【题型】解答题　【知识点】解析几何　【难度】hard
江南某公园内正在建造一座跨水拱桥。如平面图所示，现已经在地平面以上建造好了一个外沿直径为 20 米的半圆形拱桥洞，地平面与拱桥洞外沿交于点 \(A\) 与点 \(B\)。现在准备以地平面上的点 \(C\) 与点 \(D\) 为起点建造上、下桥坡道，要求：$\textcircled{1}$ \(|BD| = |AC|\)；$\textcircled{2}$在拱桥洞左侧建造平面图为直线的坡道，坡度为 \(1:2\sqrt{2}\)（坡度为坡面的垂直高度和水平方向的距离的比）；$\textcircled{3}$在拱桥洞右侧建造平面图为圆弧的坡道；$\textcircled{4}$在过桥的路面上骑车不颠簸。

\vspace{0.5em}
(1) 请你设计一条过桥道路，画出大致的平面图，并用数学符号语言刻画与表达出来；

\vspace{0.5em}
(2) 并按你的方案计算过桥道路的总长度；（精确到 0.1 米）

\vspace{0.5em}
(3) 若整个过桥坡道的路面宽为 10 米，且铺设坡道全部使用混凝土。请设计出所铺设路面的相关几何体，提出一个实际问题，写出解决该问题的方案，并说明理由（如果需要，可通过假设的运算结果列式说明，不必计算）。
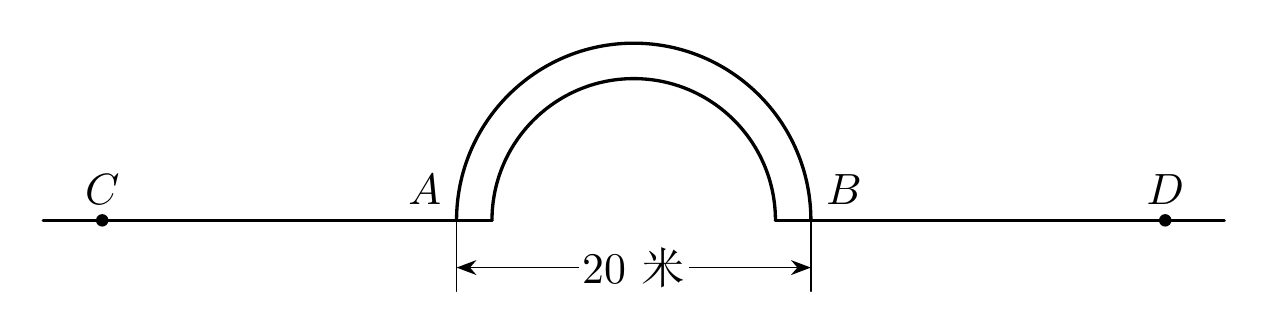
【解答】

\textbf{【答案】}
(1) 答案见解析

(2) 答案见解析

(3) 答案见解析

\vspace{0.5em}
\textbf{【分析】}
(1) 解法 1：以线段 \(AB\) 的中点 \(O\) 为坐标原点建立平面直角坐标系，求得圆 \(O\) 的方程，得到 \(y = \frac{1}{2\sqrt{2}}(x+30)\)，联立方程组，求得 \(E\left(-\frac{10}{3},\frac{20\sqrt{2}}{3}\right)\)，设圆 \(M\) 的半径为 \(r\)，求得圆 \(M\) 的方程为 \(x^2+(y+40)^2 = 50^2\)，进而得到函数的解析式；
解法 2：以线段 \(AB\) 的中点 \(O\) 为坐标原点建立平面直角坐标系，设圆 \(M\) 的半径为 \(r\)，求得圆 \(N\) 的方程为 \((x-30)^2+(y-40)^2 = 40^2\)，得到 \(G(6,8)\)，进而得到函数的解析式；

\vspace{0.5em}
(2) 解法 1：求得圆弧 \(EF\) 的长为 \(10\left(\frac{\pi}{2}-\arctan 2\sqrt{2}\right)\)，得到圆弧 \(FD\) 的长为 \(50\arctan\frac{3}{4}\)，进而求得过桥道路的总长度；
解法 2：根据题意，求得 \(\langle \overrightarrow{OE},\overrightarrow{OG}\rangle = \arccos\frac{-3+8\sqrt{2}}{15}\)，得到圆弧 \(EG\) 的长，求得圆弧 \(GD\) 的长为 \(40\left(\frac{\pi}{2}-\arctan\frac{4}{3}\right)\)，进而得到过桥道路的总长度；

\vspace{0.5em}
(3) 设计让桥的侧面所在平面垂直于地平面，提出问题，结合面积公式，分别求得铺设过桥路需要混凝土的值。

\vspace{0.5em}
\textbf{【详解】}
(1) 解法 1、如图所示，以线段 \(AB\) 的中点 \(O\) 为坐标原点建立平面直角坐标系，
则，圆 \(O\) 的方程为 \(x^2 + y^2 = 100\)，
由 \(\tan C = \frac{1}{2\sqrt{2}}\)，\(OE = 10\) 得 \(CE = 20\sqrt{2}\)，\(CO = 30\)，

过点 \(C\) 作圆 \(O\) 的切线 \(DE\)，切点为 \(E\)，直线 \(CE\) 的斜率为 \(\frac{1}{2\sqrt{2}}\)，其方程为 \(y = \frac{1}{2\sqrt{2}}(x+30)\)，
所以直线 \(OE\) 的斜率为 \(-2\sqrt{2}\)，其方程为 \(y = -2\sqrt{2}x\)，将其代入 \(x^2 + y^2 = 100\)，
得点 \(E\) 的坐标为 \(\left(-\frac{10}{3},\frac{20\sqrt{2}}{3}\right)\)，

经过点 \(D\) 作圆 \(M\) 与圆 \(O\) 切于点 \(F\)（圆 \(O\) 与 \(y\) 轴的交点），设圆 \(M\) 的半径为 \(r\)，
则 \(OD^2 + OM^2 = DM^2\)，即 \(30^2 + (r-10)^2 = r^2\)，解得 \(r = 50\)，
所以，圆 \(M\) 的方程为 \(x^2 + (y+40)^2 = 50^2\)，

故用函数表示过桥道路为
\[
y =
\begin{cases}
\frac{1}{2\sqrt{2}}(x+30), & -30 \le x < -\frac{10}{3} \\
\sqrt{100 - x^2}, & -\frac{10}{3} \le x < 0 \\
\sqrt{2500 - x^2} - 40, & 0 \le x \le 30
\end{cases}.
\]

解法 2、如图所示，以线段 \(AB\) 的中点 \(O\) 为坐标原点建立平面直角坐标系，
作圆 \(N\) 与 \(x\) 轴相切于点 \(D\)，并和圆 \(O\) 切于点 \(G\)，
设圆 \(M\) 的半径为 \(r\)，则 \(OD^2 + DN^2 = ON^2\)，即 \(30^2 + r^2 = (r+10)^2\)，解得 \(r = 40\)，
所以圆 \(N\) 的方程为 \((x-30)^2 + (y-40)^2 = 40^2\)，
将直线 \(OG\) 的方程代入 \(x^2 + y^2 = 100\) 得，点 \(G\) 的坐标为 \((6,8)\)，

所以用函数表示过桥道路为
\[
y =
\begin{cases}
\frac{1}{2\sqrt{2}}(x+30), & -30 \le x < -\frac{10}{3} \\
\sqrt{100 - x^2}, & -\frac{10}{3} \le x < 0 \\
\sqrt{2500 - x^2} - 40, & 0 \le x \le 30
\end{cases}.
\]

\vspace{0.5em}
(2) 解法 1：由点 \(E\) 的坐标为 \(\left(-\frac{10}{3},\frac{20\sqrt{2}}{3}\right)\)，得 \(\angle EOF = \frac{\pi}{2} - \arctan 2\sqrt{2}\)，
所以圆弧 \(EF\) 的长为 \(10\left(\frac{\pi}{2} - \arctan 2\sqrt{2}\right) \approx 3.398\)，

由点 \(D\) 的坐标为 \((30,0)\)，点 \(M\) 的坐标为 \((0,-40)\)，得 \(\angle DMF = \arctan\frac{3}{4}\)，
所以圆弧 \(FD\) 的长为 \(50\arctan\frac{3}{4} \approx 32.175\)，

所以过桥道路的总长度为 \(20\sqrt{2} + 10\left(\frac{\pi}{2} - \arctan 2\sqrt{2}\right) + 50\arctan\frac{3}{4} \approx 63.9\ \text{m}\)。

解法 2：因为 \(\overrightarrow{OE} = \left(-\frac{10}{3},\frac{20\sqrt{2}}{3}\right)\)，\(\overrightarrow{OG} = (6,8)\)，
则 \(\cos\langle \overrightarrow{OE},\overrightarrow{OG}\rangle = \frac{\overrightarrow{OE}\cdot\overrightarrow{OG}}{|\overrightarrow{OE}||\overrightarrow{OG}|} = \frac{-3+8\sqrt{2}}{15}\)，即 \(\langle \overrightarrow{OE},\overrightarrow{OG}\rangle = \arccos\frac{-3+8\sqrt{2}}{15}\)，

所以圆弧 \(EG\) 的长为 \(10\arccos\frac{-3+8\sqrt{2}}{15} \approx 9.833\)，

又由点 \(G\) 的坐标为 \((6,8)\)，得 \(\angle OND = \frac{\pi}{2} - \arctan\frac{4}{3}\)，
所以圆弧 \(GD\) 的长为 \(40\left(\frac{\pi}{2} - \arctan\frac{4}{3}\right) \approx 25.740\)，

所以过桥道路的总长度为 \(20\sqrt{2} + 10\arccos\frac{-3+8\sqrt{2}}{15} + 40\left(\frac{\pi}{2} - \arctan\frac{4}{3}\right) \approx 63.9\ \text{m}\)。

\vspace{0.5em}
(3) 解：设计让桥的侧面所在平面垂直于地平面，则桥拱左侧铺设的是以曲边形 \(ACE\) 为底面，高为 10 米的柱体；桥拱右侧铺设的是以曲边形 \(BDF\)（\(BDG\)）为底面，高为 10 米的柱体，

提问：铺设坡道共需要混凝土多少立方米？

方案 1：\(S_{\text{曲边形}ACE} = S_{\triangle COE} - S_{\text{扇形}AOE}\)，\(S_{\text{曲边形}BDF} = S_{\text{扇形}DMF} - S_{\triangle DOM} - S_{\text{扇形}BOF}\)，
所以，铺设过桥路需要混凝土 \(10\left(S_{\triangle COD} - S_{\text{扇形}AOC} + S_{\text{扇形}DMF} - S_{\triangle DOM} - S_{\text{扇形}BOF}\right)\ \text{m}^3\)。

方案 2：\(S_{\text{曲边形}ACE} = S_{\triangle COE} - S_{\text{扇形}AOE}\)，\(S_{\text{曲边形}BDG} = S_{\triangle ODN} - S_{\text{扇形}DNG} - S_{\text{扇形}BOG}\)，
所以，铺设过桥路需要混凝土 \(10\left(S_{\triangle COD} - S_{\text{扇形}AOC} + S_{\triangle ODN} - S_{\text{扇形}DNG} - S_{\text{扇形}BOF}\right)\ \text{m}^3\)。

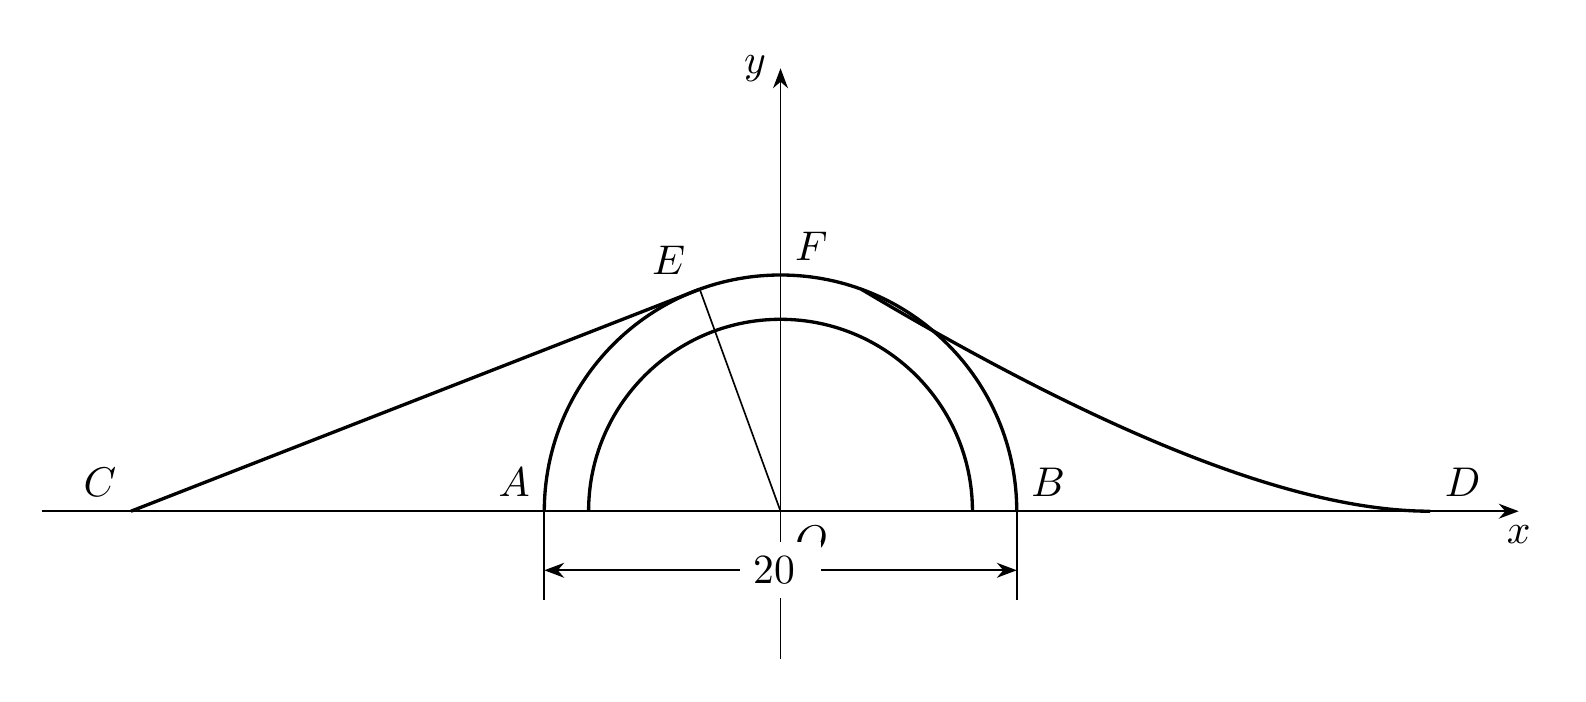
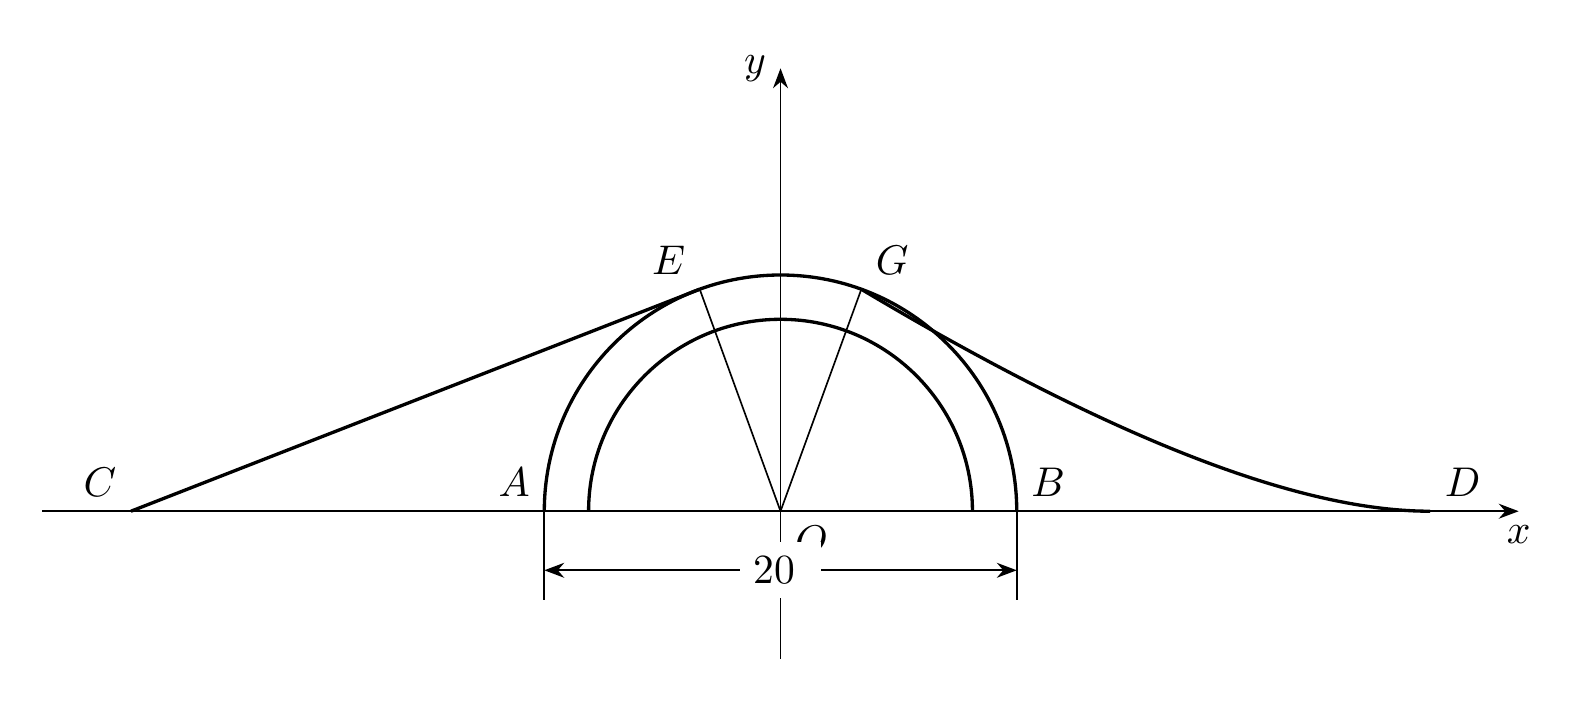